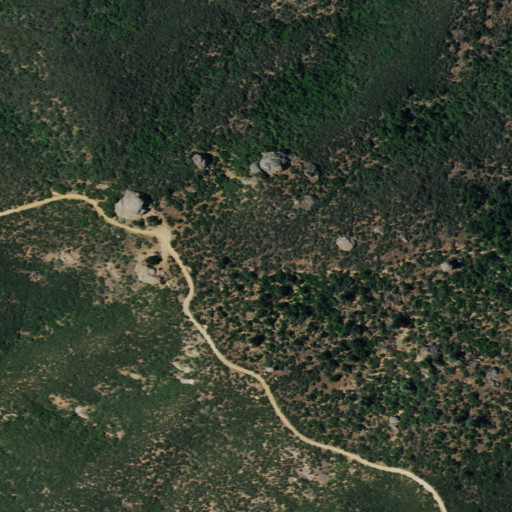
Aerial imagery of plain(s) in California named Las Chiches containing shrub, open development, evergreen forest, and mixed forest